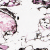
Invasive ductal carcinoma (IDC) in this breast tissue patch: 0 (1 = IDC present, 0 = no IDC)